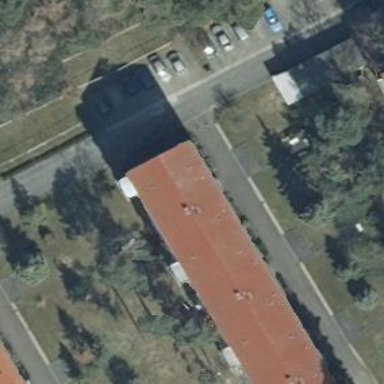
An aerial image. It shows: Gabled roof brown apartment building.